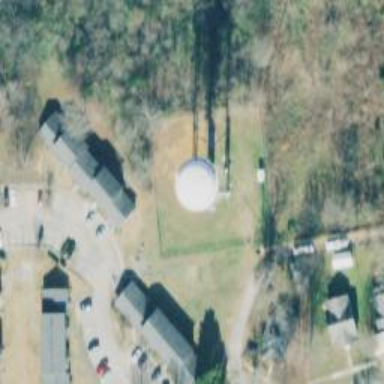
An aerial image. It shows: Water tower that is man-made.